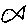
Label: fish